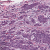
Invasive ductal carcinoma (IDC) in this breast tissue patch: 1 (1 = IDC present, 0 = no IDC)